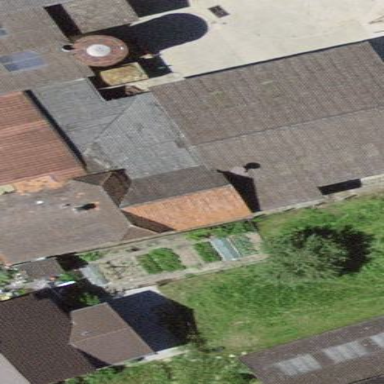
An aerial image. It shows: Farm building.